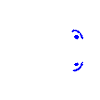
Particle: pion